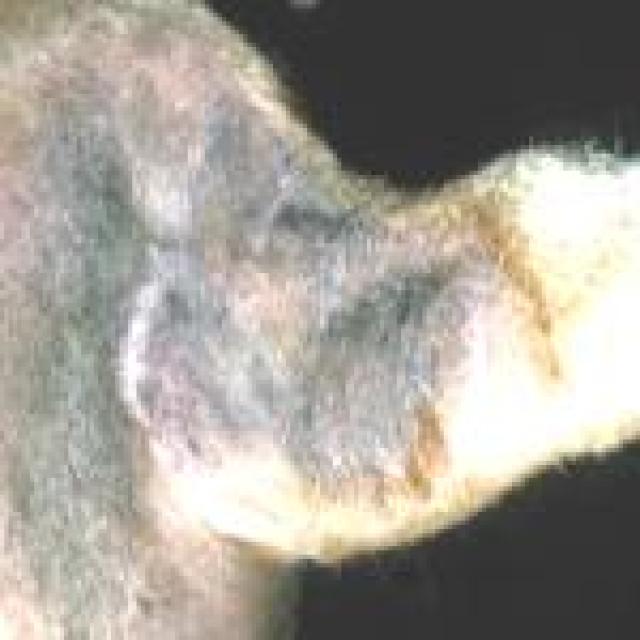
Canine fungal skin infection — characterized by alopecia, scaling, crusting, and circular lesions. Common agents include Malassezia and Candida species.